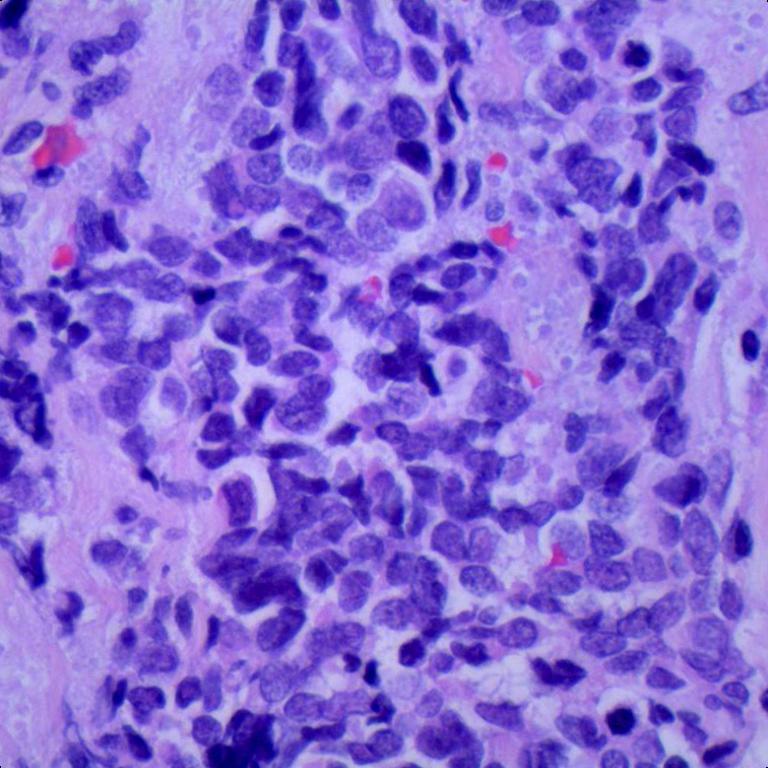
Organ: lung
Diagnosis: squamous carcinomas